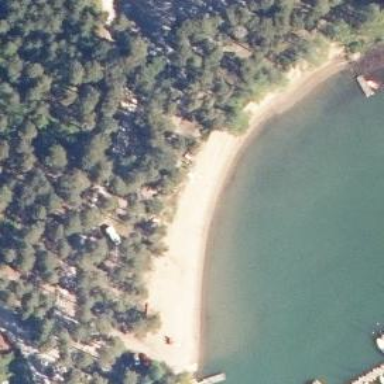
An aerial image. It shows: Beach resort.